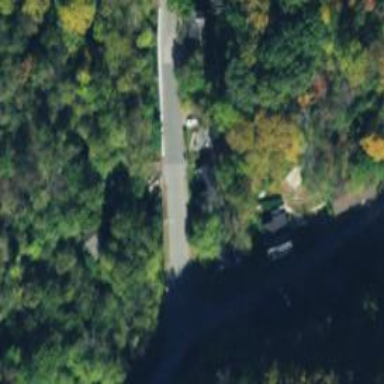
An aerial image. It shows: Service road on bridge.